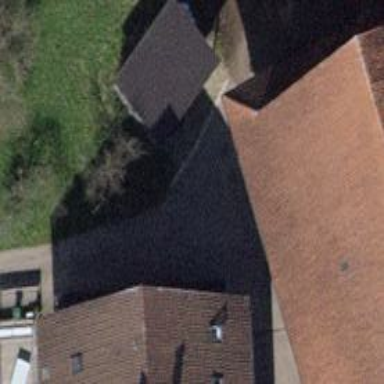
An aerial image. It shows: View of roof of building.